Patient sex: F
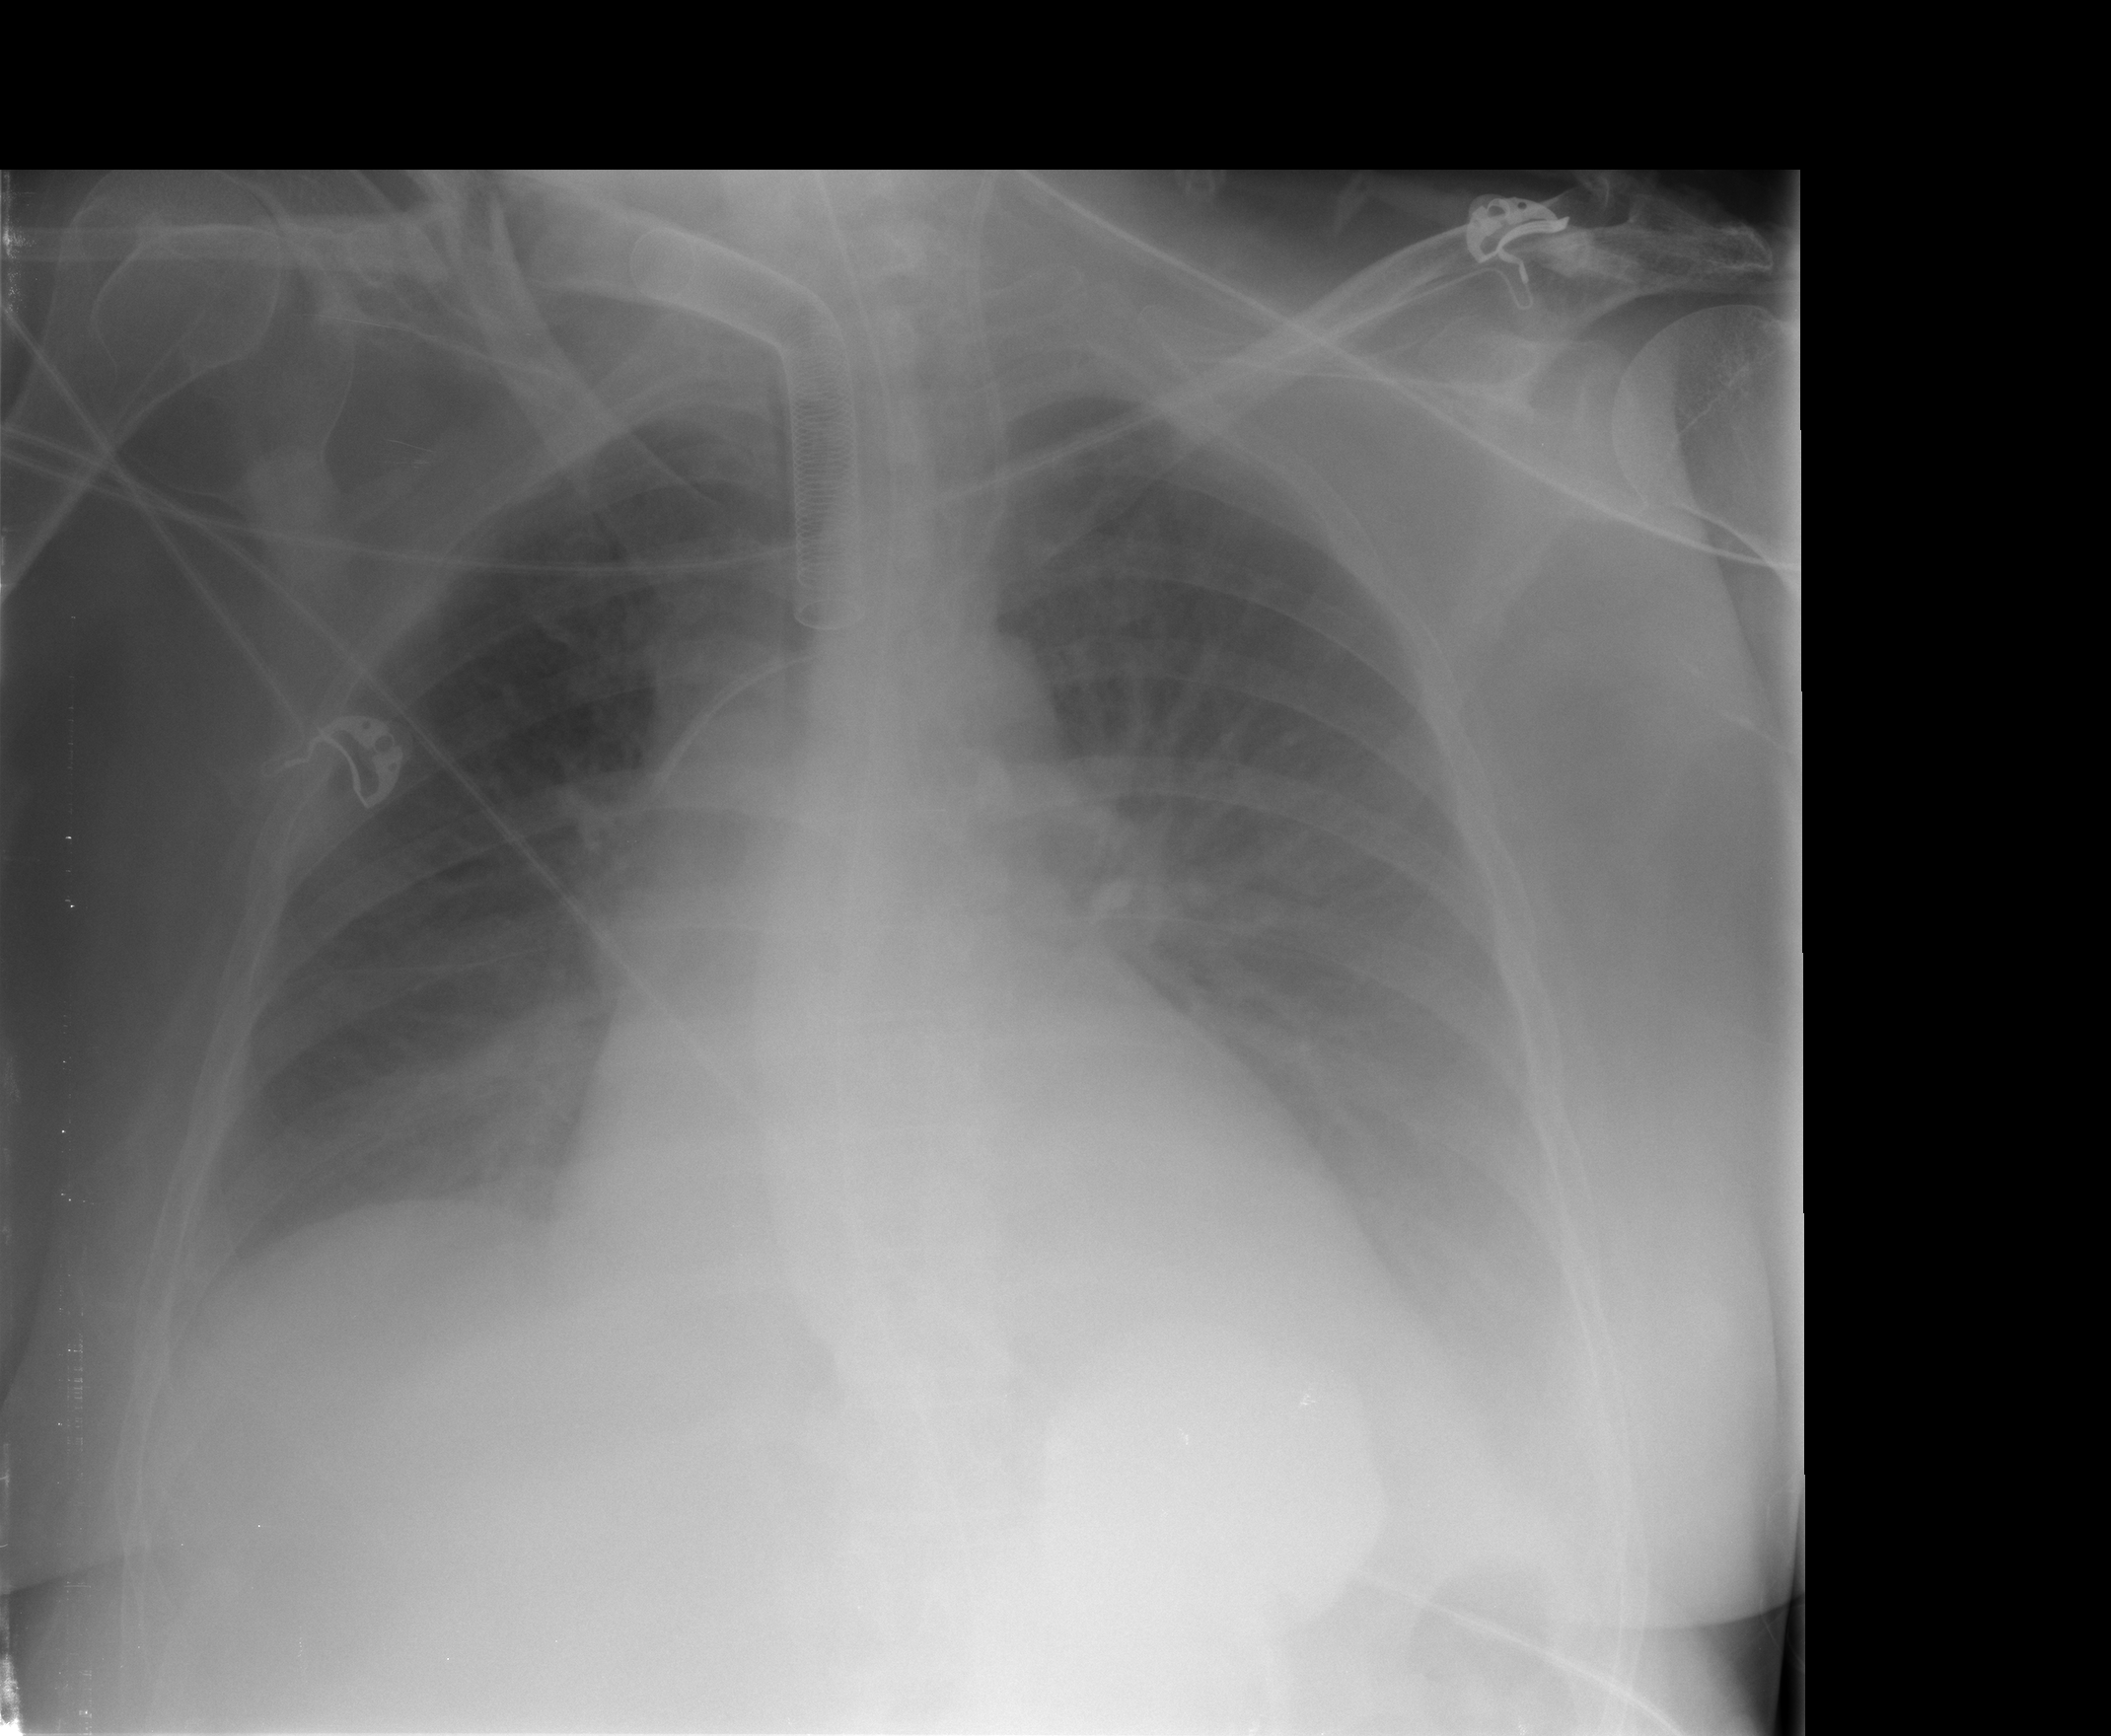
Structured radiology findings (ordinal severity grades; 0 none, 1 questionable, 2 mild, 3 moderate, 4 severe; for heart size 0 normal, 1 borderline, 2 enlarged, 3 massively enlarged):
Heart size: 1
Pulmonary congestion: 2
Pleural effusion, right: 2
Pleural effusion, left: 3
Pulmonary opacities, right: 0
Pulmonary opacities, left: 0
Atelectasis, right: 2
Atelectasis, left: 2